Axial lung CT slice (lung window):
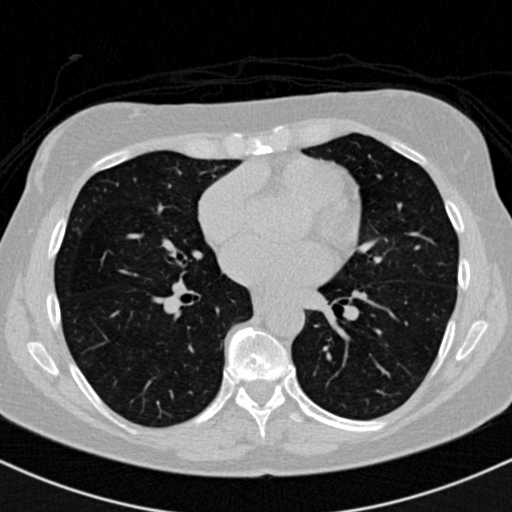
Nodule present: no